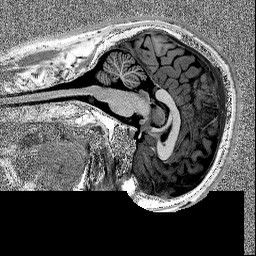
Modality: MP2RAGE
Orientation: sagittal
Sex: male